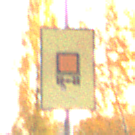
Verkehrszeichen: KennzeichnungspflichtigeFahrzeugeGefaehrlicheGueterOhnePfeilsymbol
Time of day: SunriseSunset
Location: Roofed (Suburban)
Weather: Clear
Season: NotSpecified
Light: Natural